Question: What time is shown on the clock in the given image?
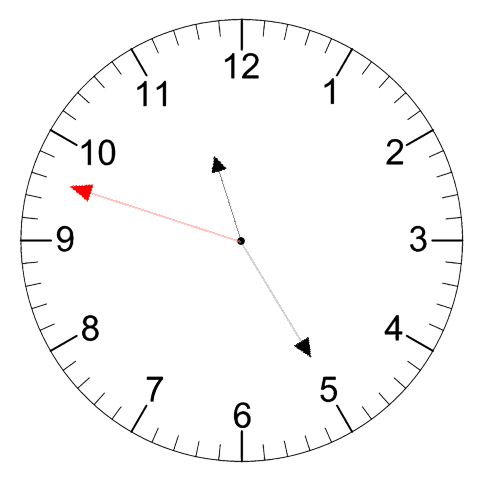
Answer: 11:24:48